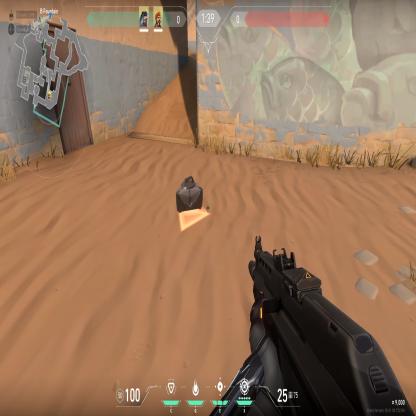
Label: dropped spike